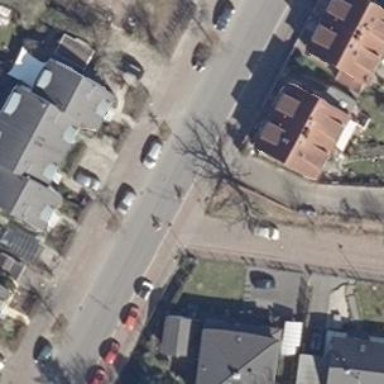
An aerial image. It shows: Residential road with asphalt surface. There are sidewalks on both sides and cycle track.